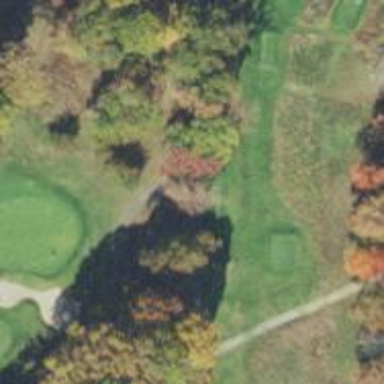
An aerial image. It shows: Golf tee.